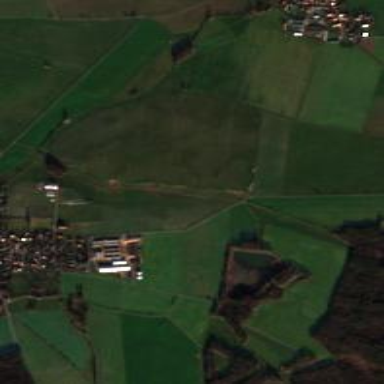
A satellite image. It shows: Picturesque farmland scene.